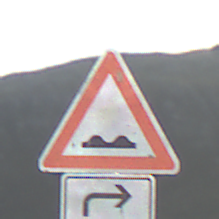
Verkehrszeichen: UnebeneFahrbahn
Zusatzzeichen unten: RichtungsangabeDurchPfeile5
Umgebung: Outdoor, Nature
Tageszeit: SunriseSunset
Wetter: PartlyCloudy
Licht: Natural
Jahreszeit: Summer
Kontrast: HighContrast